Current action and preconditions to check: trajectory_clear

Your task: For each precondition in the list above, predict whether it will hold at this action.

Consider the current scene as observed from the mobile robot's camera, and analyze the predicted future states of all dynamic agents (e.g., people, animals, vehicles, or any moving entities) within the NEXT SECOND.

IMPORTANT: Only answer "very likely" if you are absolutely certain—based on strong, clear evidence—that a dynamic agent will violate the precondition in the predicted future state. Do NOT answer "very likely" for unlikely, ambiguous, or low-probability risks.

Ask yourself for each precondition: Is there a high probability, with clear and convincing evidence, that the predicted future states of any dynamic agent will interfere with the predicted future state of the currently executing action within the NEXT SECOND, causing that precondition to fail?

Assess the risk level based on these predictions. Use "likely" or "very likely" if motions create a clear risk of interference.

Use "neutral" or "improbable" if agents are nearby but their predicted paths are clearly diverging or non-conflicting.

Failure Risk Categories: "very improbable", "improbable", "neutral", "likely", "very likely"

Answer Format: Output ONLY the probability_of_failure value from these categories: "very improbable", "improbable", "neutral", "likely", "very likely"

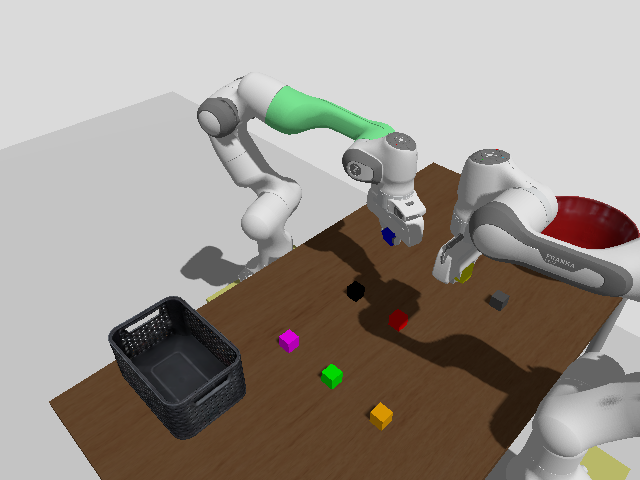

Answer: improbable